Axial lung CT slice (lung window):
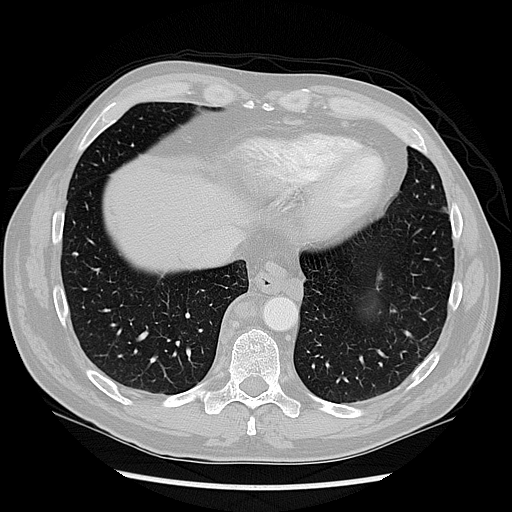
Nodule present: yes
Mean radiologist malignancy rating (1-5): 2